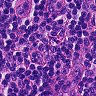
Metastatic tissue present: yes